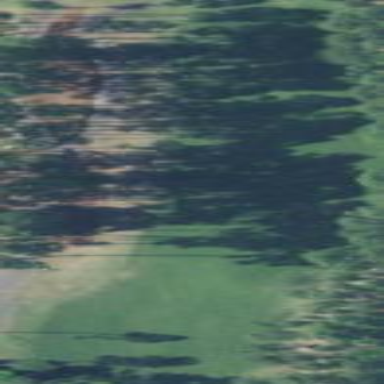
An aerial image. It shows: Golf fairway surrounded by grass.